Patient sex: M
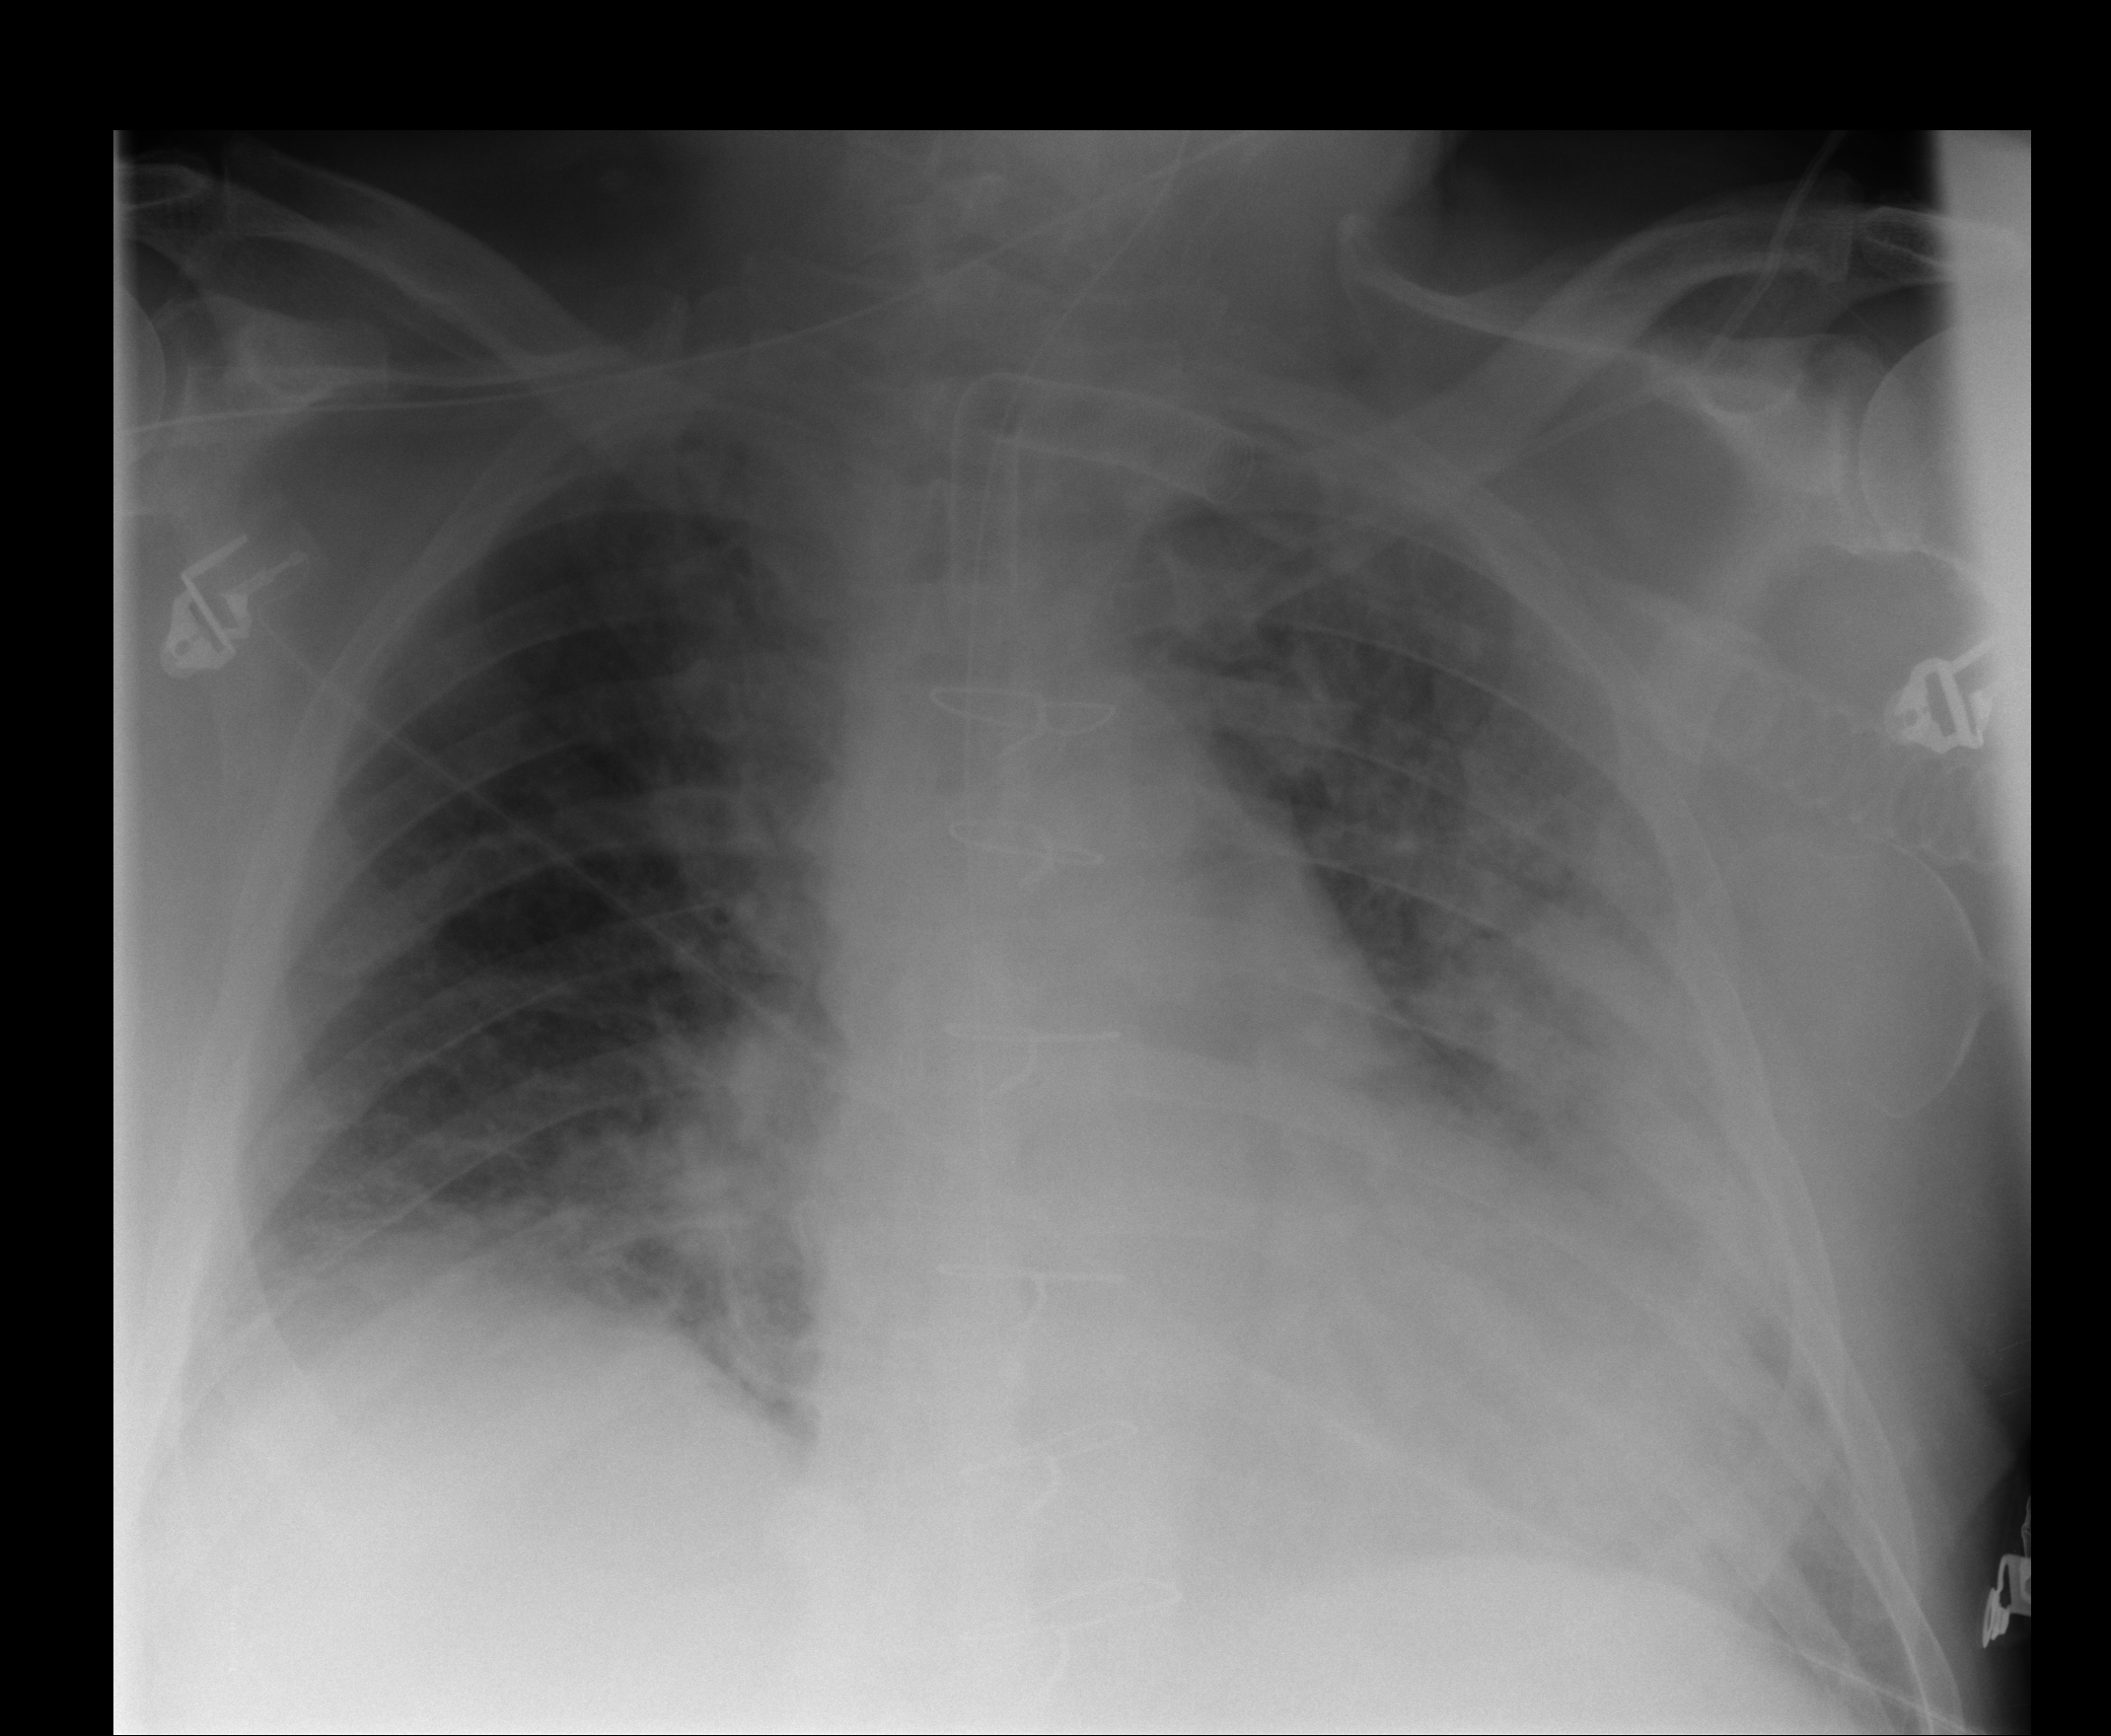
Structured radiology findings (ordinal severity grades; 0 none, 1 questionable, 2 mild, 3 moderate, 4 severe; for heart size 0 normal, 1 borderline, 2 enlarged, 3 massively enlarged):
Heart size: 1
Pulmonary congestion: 3
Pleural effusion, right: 2
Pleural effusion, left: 1
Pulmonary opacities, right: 2
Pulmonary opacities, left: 3
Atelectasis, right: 2
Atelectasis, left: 3